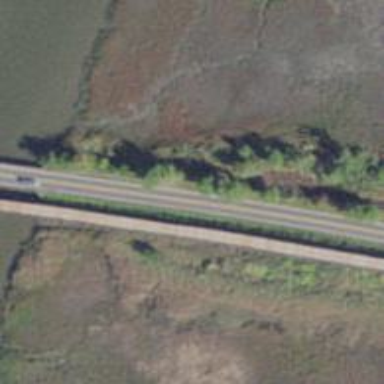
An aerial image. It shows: Footway on bridge.